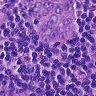
Metastatic tissue present: yes